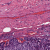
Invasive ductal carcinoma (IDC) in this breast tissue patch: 1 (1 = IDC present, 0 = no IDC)